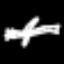
Label: airplane